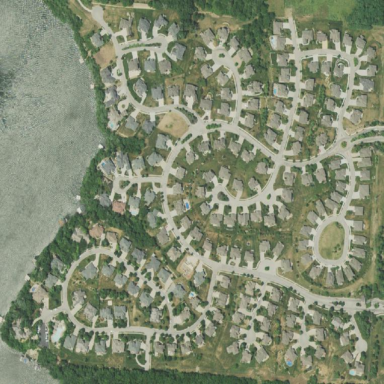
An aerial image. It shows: This residential area consists of single-family homes.